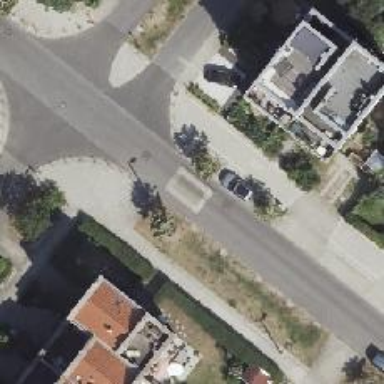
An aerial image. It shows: Bump for traffic calming.